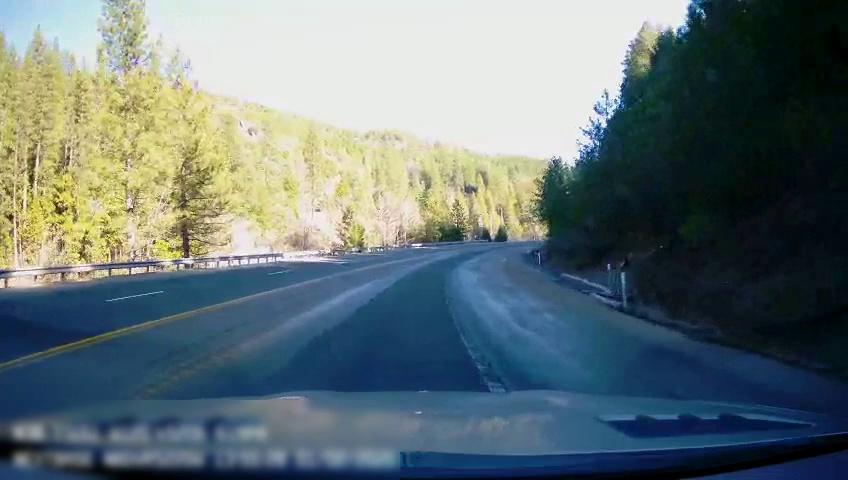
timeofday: Day
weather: Sunny
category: Drivable Space
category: Lanes | Opposite Lane
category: Lanes | Alternate Lane
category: Lanes | Opposite Lane
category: Lanes | Current Lane
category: Lanes | Alternate Lane
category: Lanes | Opposite Lane